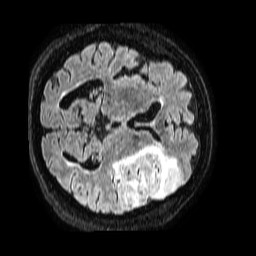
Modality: FLAIR
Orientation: axial
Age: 75
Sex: male
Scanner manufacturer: philips
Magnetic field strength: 1.5 T
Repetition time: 4.8 s
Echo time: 0.3 s